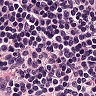
Metastatic tissue present: no